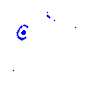
Particle: electron